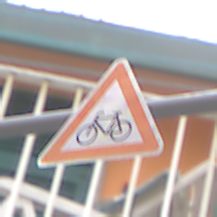
Verkehrszeichen: RadverkehrRechts
Umgebung: Outdoor, Urban
Tageszeit: Midday
Wetter: Overcast
Licht: Natural
Jahreszeit: NotSpecified
Kontrast: LowContrast